Question: I'm new to Neo4j, when I tried to connect to Neo4j server through neo4jclient in the C#, my code have faced to an exception such as image below:

the Error is :
> The type initializer for 'Neo4jClient.GraphClient' threw an
exception.
and the InnerException is:
> Could not load file or assembly 'Newtonsoft.Json, Version=4.5.0.0,
Culture=neutral, PublicKeyToken=30ad4fe6b2a6aeed' or one of its
dependencies. The system cannot find the file
specified.":"Newtonsoft.Json, Version=4.5.0.0, Culture=neutral,
PublicKeyToken=30ad4fe6b2a6aeed
-> also The 'http://localhost:7474/db/data' is the root.
How can I solve this problem?
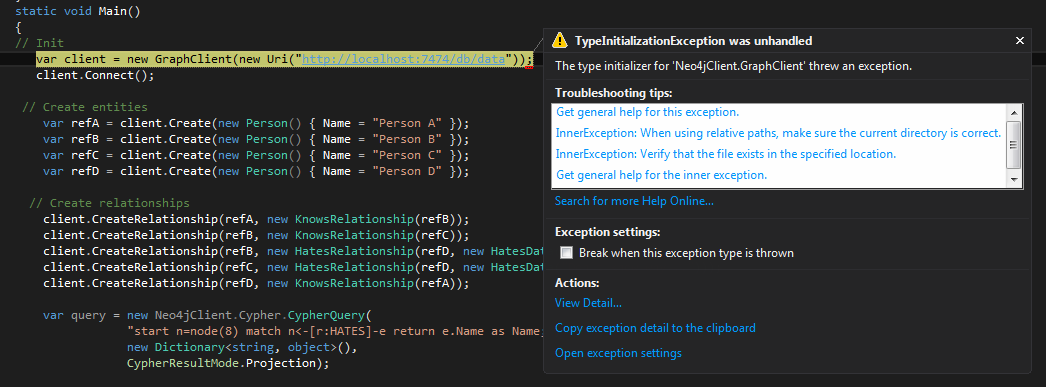
Answer: You can clearly read in the inner exception that it can't load the assembly 'Newtonsoft.Json'. Reference 'Newtonsoft.Json', preferable by using <URL>.